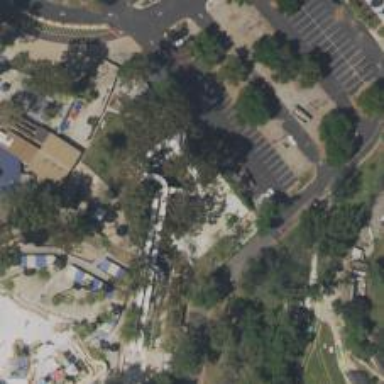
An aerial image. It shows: Water slide attraction.